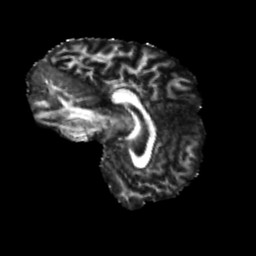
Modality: FA
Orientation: sagittal
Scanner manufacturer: siemens
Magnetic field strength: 3 T
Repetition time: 4 s
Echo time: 0.0594 s